Question: I want to create an area around a widget such that if any other widgets come in that area, the widget sends a signal. Calculating the distance between the widget and every other widget might be an option, but the problem is there might be several widgets and it might be tedious. Specifically speaking, the widget is a 'QLabel' and I am using 'QPoint' to place the widgets. Is there an efficient way to solve the problem?

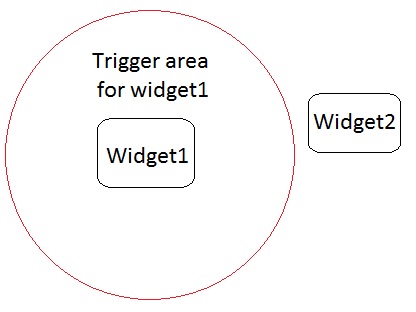
Answer: It seems as though you want 'Widget1' to emit a signal when any other widget (e.g., 'Widget2') is moved such that it lands within the region of interest around 'Widget1'. One way to do this is override the widgets' 'moveEvent()' handler functions to notify 'Widget1' of their new position.
This handler is called after a widget has been moved, and is already at the new position. The simplest thing might be to just stick a custom signal at the top of this, before calling the parent's implementation of the handler. Something like:
'''
MyWidget::moveEvent(QMoveEvent *ev) {
emit widgetMoved(ev->pos()); // emit signal with this widget's new position
QLabel::moveEvent(ev);
}
'''
This requires subclassing 'QLabel', declaring the 'widgetMoved()' signal, and reimplementing the handler. You could also send the 'this' pointer in the signal, so that 'Widget1' knows immediately which widget sent the event. (This isn't necessary, since you can get a pointer to the sending widget with 'QObject::sender()', but it might be easier.)
Then write a slot in 'Widget1', connected to this signal, that computes the distance between this moved widget and itself, and emit a signal if that distance is less than whatever the ROI size is.